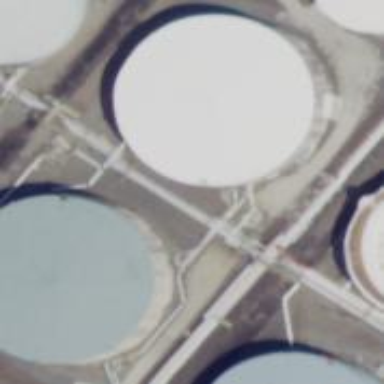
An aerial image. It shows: Storage tank building.